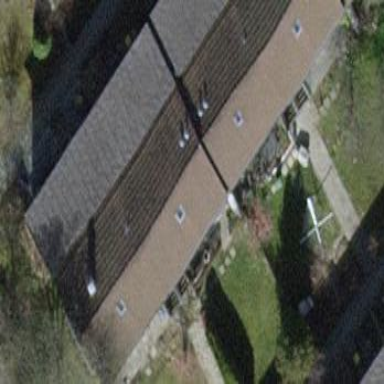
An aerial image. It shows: House with tiled roof.